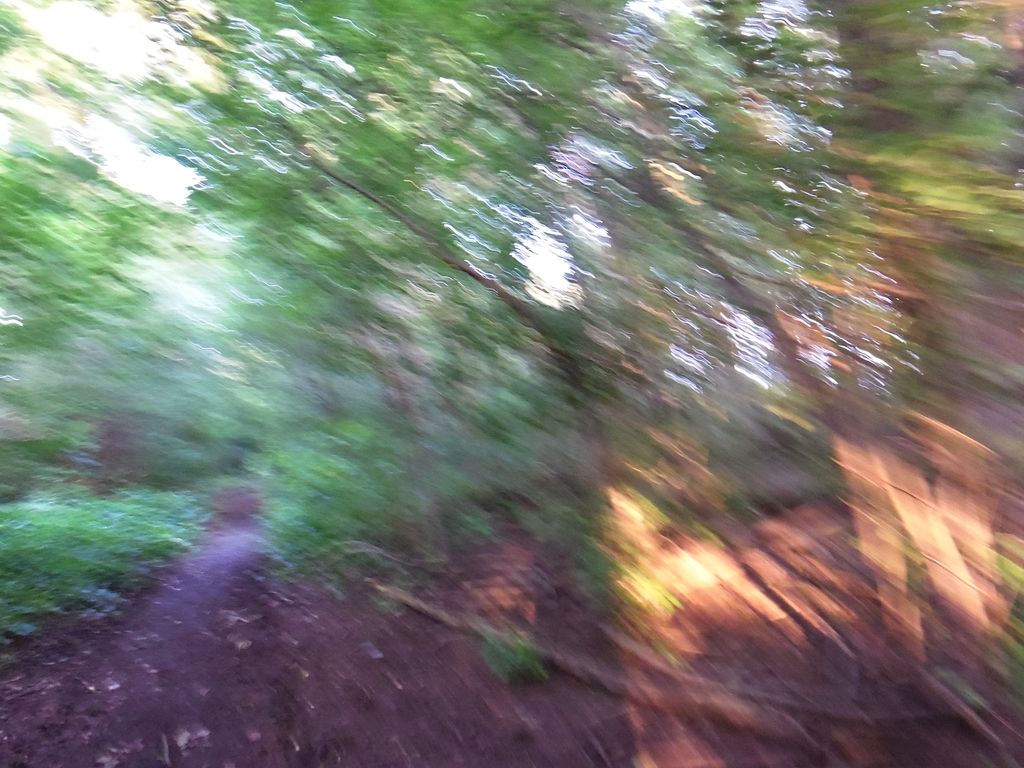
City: ottawa-gatineau